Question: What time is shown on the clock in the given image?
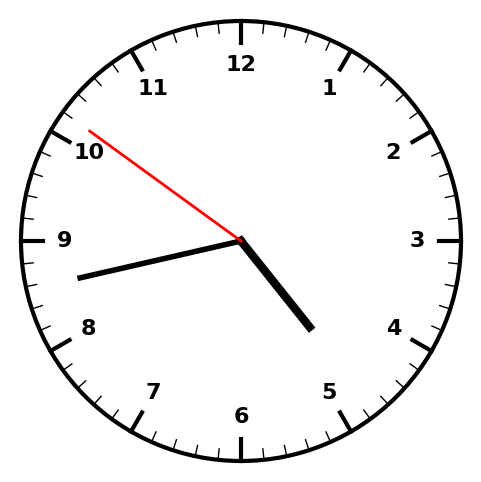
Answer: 04:42:51